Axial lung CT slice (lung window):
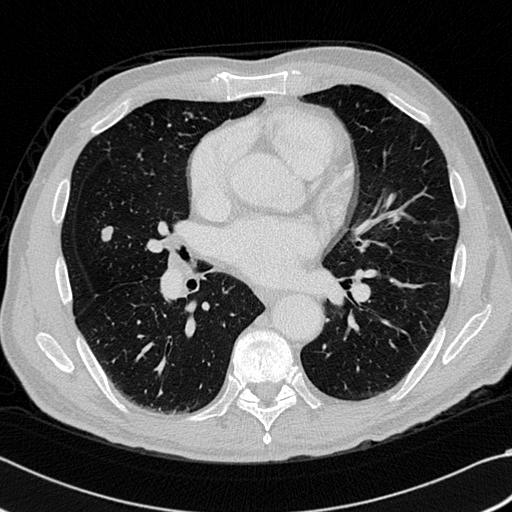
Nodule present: yes
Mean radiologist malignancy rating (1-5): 3